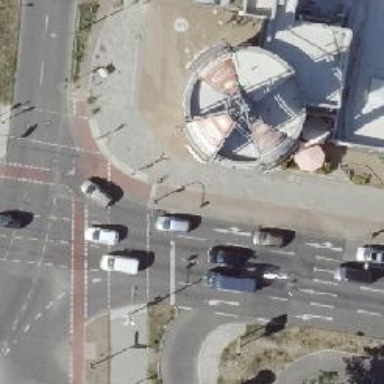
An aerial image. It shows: Road crossing with traffic signals.